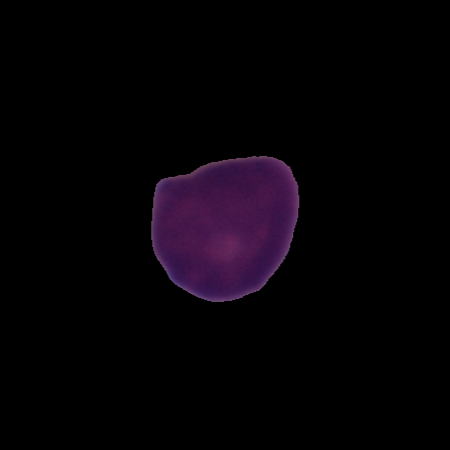
Label: healthy